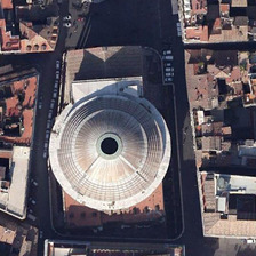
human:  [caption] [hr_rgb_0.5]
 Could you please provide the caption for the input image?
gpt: the average ground has a white umbrella building.

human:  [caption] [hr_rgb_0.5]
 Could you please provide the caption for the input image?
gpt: There is a white umbrella in the middle

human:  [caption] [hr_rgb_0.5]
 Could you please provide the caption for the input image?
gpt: There is a white umbrella building in the middle.

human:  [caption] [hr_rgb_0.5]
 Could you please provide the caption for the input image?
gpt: There is a white building in the middle of the umbrella.

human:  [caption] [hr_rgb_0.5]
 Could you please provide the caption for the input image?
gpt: The Middle floor has an umbrella white building.